Field crop: maize
Growth stage: 2
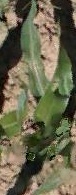
Species: maize